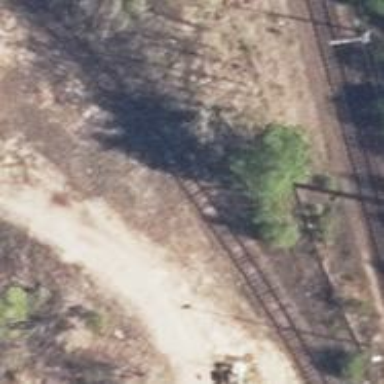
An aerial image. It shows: Railway yard in service.